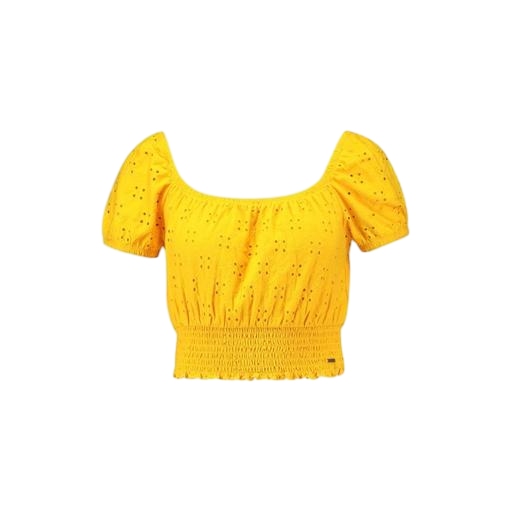
yellow embroidered short-sleeved shirt, short-sleeve top only macy, yellow top, white background